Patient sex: M
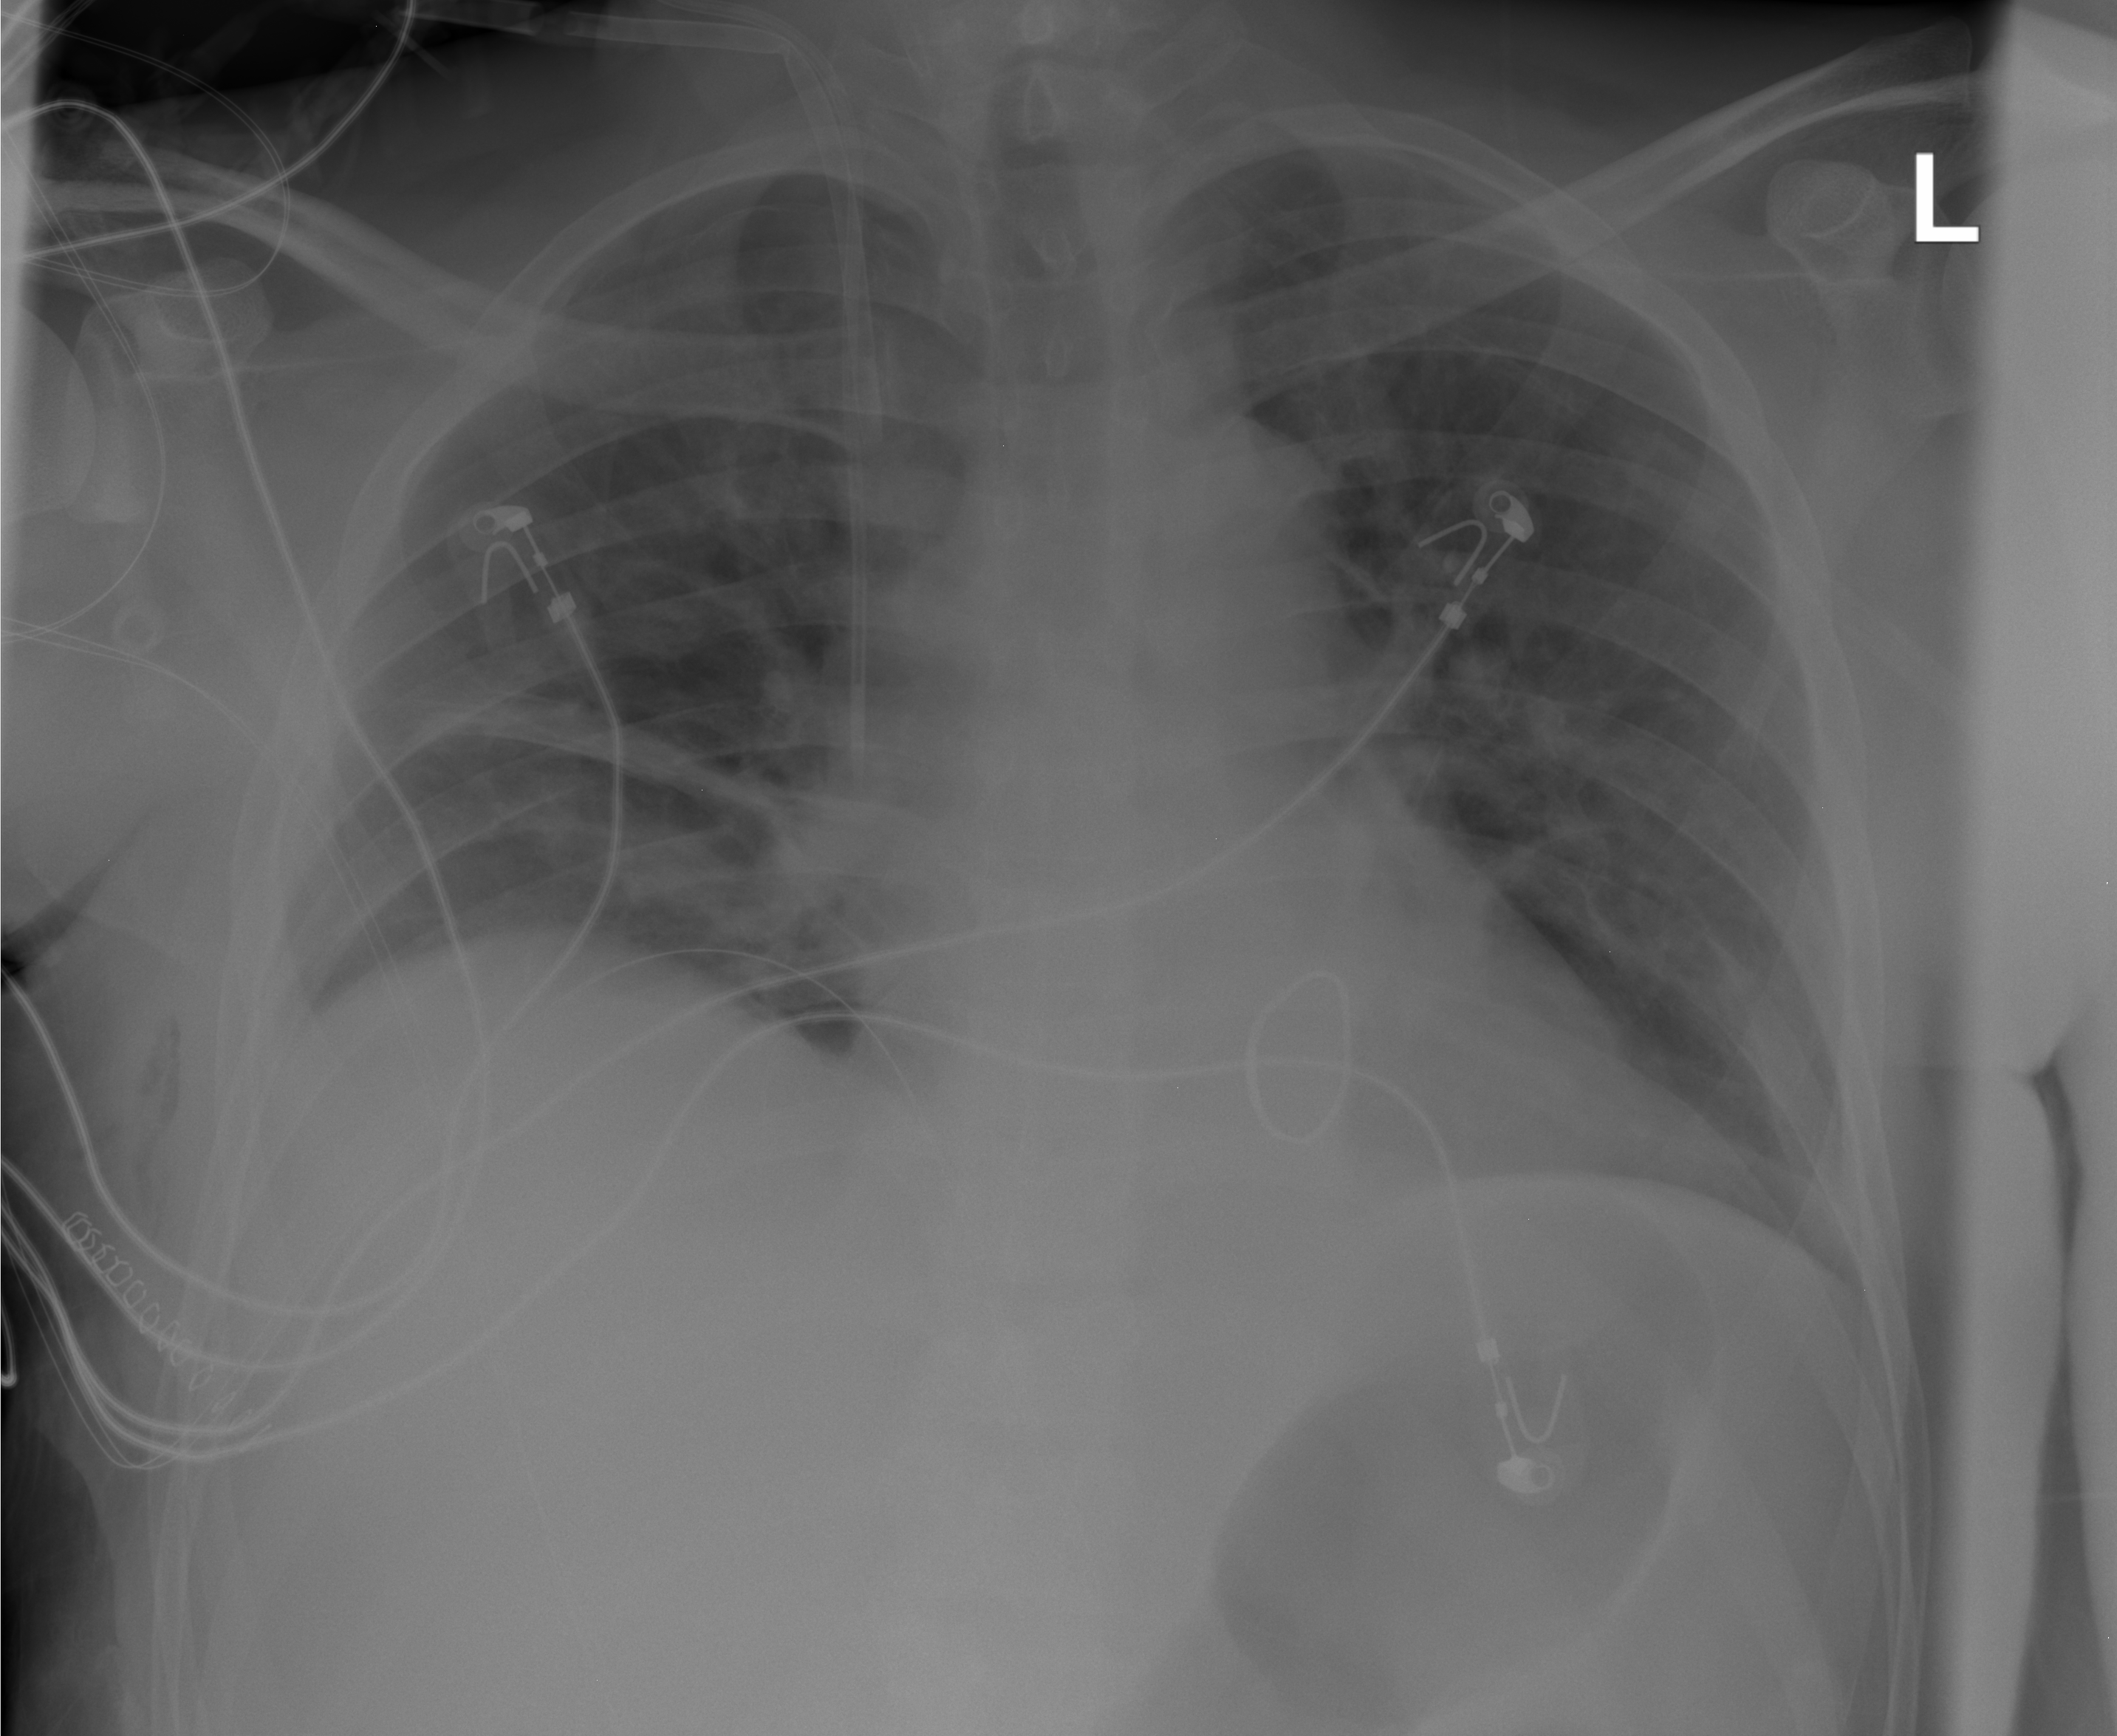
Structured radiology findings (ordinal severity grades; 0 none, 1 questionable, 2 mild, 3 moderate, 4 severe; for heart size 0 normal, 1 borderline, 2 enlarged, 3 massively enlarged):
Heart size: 0
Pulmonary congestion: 0
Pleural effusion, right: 0
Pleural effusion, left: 0
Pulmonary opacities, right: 0
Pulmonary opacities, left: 0
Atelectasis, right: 2
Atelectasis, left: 0